Question: I am trying to use this code to get changes in a site collection. But i don't know how to get the databaseId.
'''
SiteData.SiteData siteData = new SiteData.SiteData();
siteData.UseDefaultCredentials = true;
siteData.Url = "http://localhost:333/_vti_bin/sitedata.asmx";
string lastChangeID = String.Empty;
string result = siteData.GetContent(SiteData.ObjectType.SiteCollection, "", "", "", false, false, ref lastChangeID);
XmlDocument doc = new XmlDocument();
doc.LoadXml(result);
string startChangeId = string.Empty;
string endChangeId = doc.ChildNodes[0].ChildNodes[0].Attributes["ChangeId"].Value;
bool moreChanges;
string databaseId = "";
string result2 = siteData.GetChanges(SiteData.ObjectType.SiteCollection, databaseId, ref startChangeId, ref endChangeId, 5, out moreChanges);
MessageBox.Show(result2);
'''
Thank you for your time.
This is the GetContent Result:

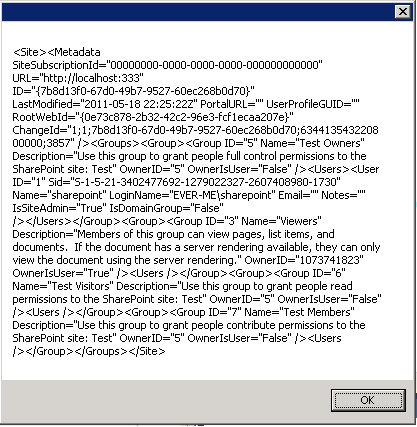
Answer: You don't need the database Id for calling "GetChanges" method on SiteCollection scope. I use "GetChangesEx" and it works well, this method returns similar information to "GetChanges". Check the protocol specification (PDF) to see the differences: <URL>.
This code example is on the other question I mentioned, but I'll post it here for better readability:
'''
SiteData.SiteDataSoapClient siteDataService = new SiteData.SiteDataSoapClient();
siteDataService.Endpoint.Address = new System.ServiceModel.EndpointAddress("URL/_vti_bin/sitedata.asmx");
siteDataService.ClientCredentials.Windows.ClientCredential = new System.Net.NetworkCredential("username", "password", "domain");
siteDataService.ClientCredentials.Windows.AllowedImpersonationLevel = System.Security.Principal.TokenImpersonationLevel.Impersonation;
String xmlInput = "<GetChanges>" +
"<ObjectType>7</ObjectType>" +
"<ContentDatabaseId/>" +
"<StartChangeId>1;1;69b025ce-96a7-4131-adc0-7da1603e8d24;634439727021700000;47404</StartChangeId>" +
"<EndChangeId>1;1;69b025ce-96a7-4131-adc0-7da1603e8d24;634441802456970000;47472</EndChangeId>" +
"<RequestLoad>100</RequestLoad>" +
"<GetMetadata>False</GetMetadata>" +
"<IgnoreSecurityIfInherit>True</IgnoreSecurityIfInherit>" +
"</GetChanges>";
String result = siteDataService.GetChangesEx(1, xmlInput);
'''